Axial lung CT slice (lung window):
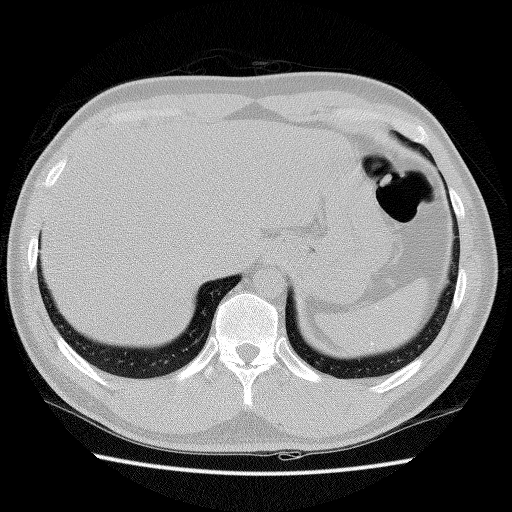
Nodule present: no